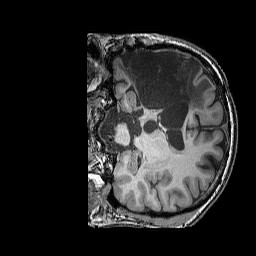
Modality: T1w
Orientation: coronal
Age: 40
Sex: male
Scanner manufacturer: siemens
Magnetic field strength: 3 T
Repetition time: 2.25 s
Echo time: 0.00411 s